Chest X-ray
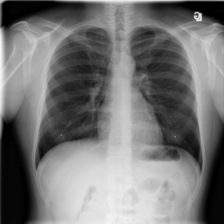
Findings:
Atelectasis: negative
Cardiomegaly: negative
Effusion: negative
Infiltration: negative
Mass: negative
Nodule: negative
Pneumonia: negative
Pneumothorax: negative
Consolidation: negative
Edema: negative
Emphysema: negative
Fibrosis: negative
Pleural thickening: negative
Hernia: negative